Question: I'd like to get the data from Google Analytics with filter: hour below 15.
I've tried both the API and Query explorer and I'm getting some errors each time.
Below is my query:

Is there a way to make that work, please?
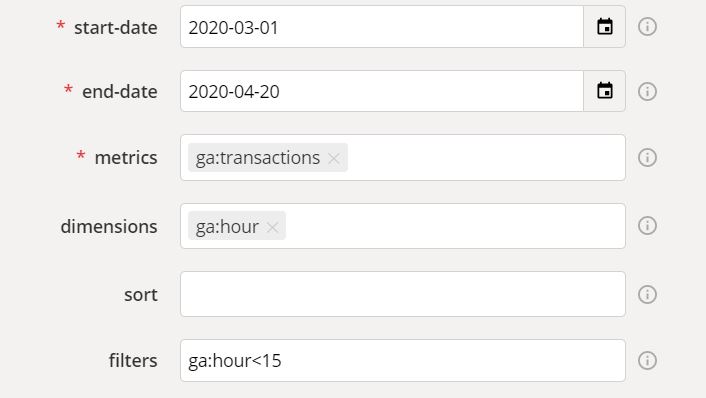
Answer: 'ga:hour' is a dimension not a metric so it is a string (not a number).
You can use regex like this:
'''
ga:hour=~(00|01|02|03|04|05|06|07|08|09|10|11|12|13|14)
'''
The regex can be optimized however the concept is the one described.